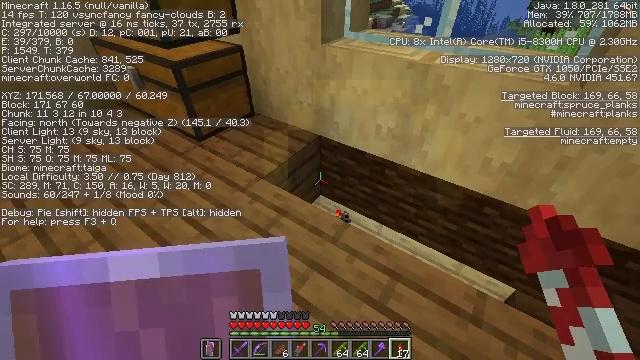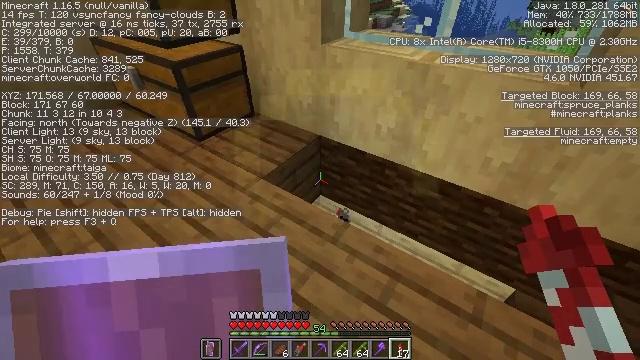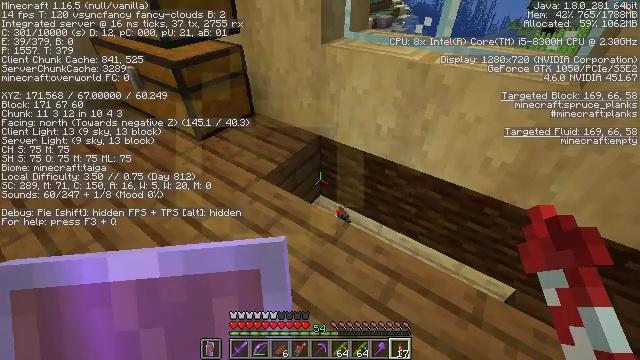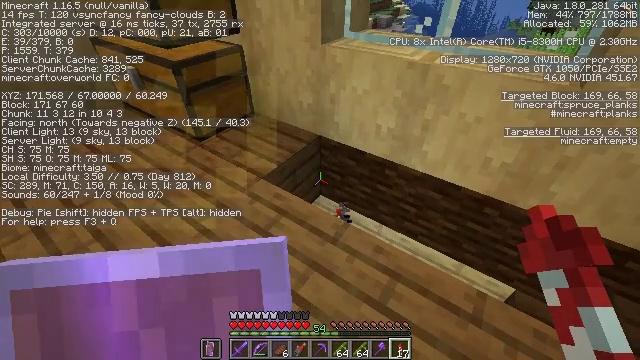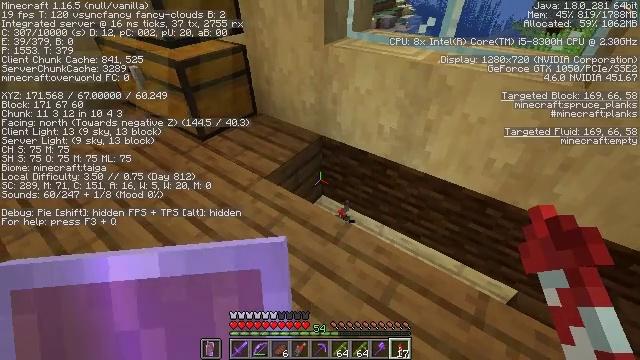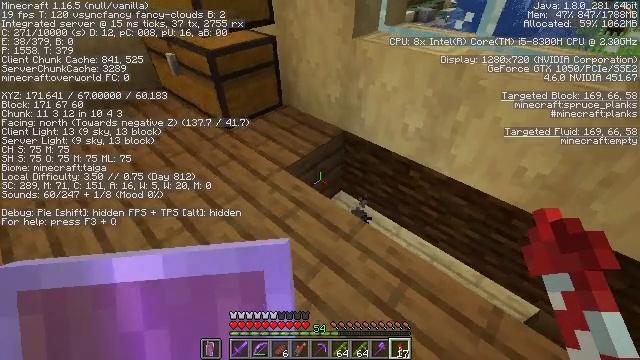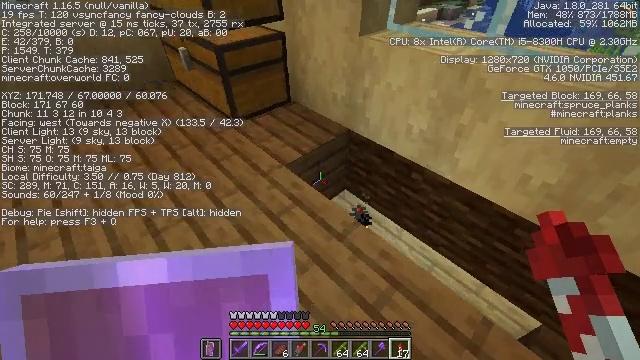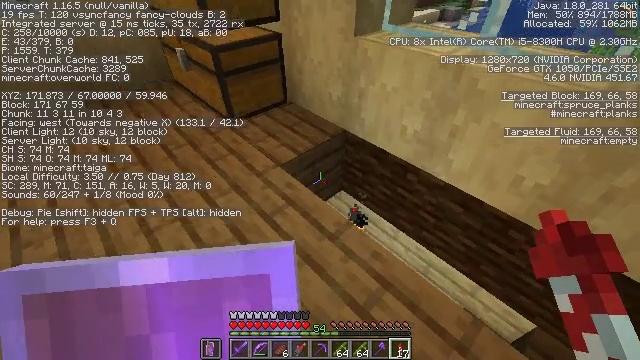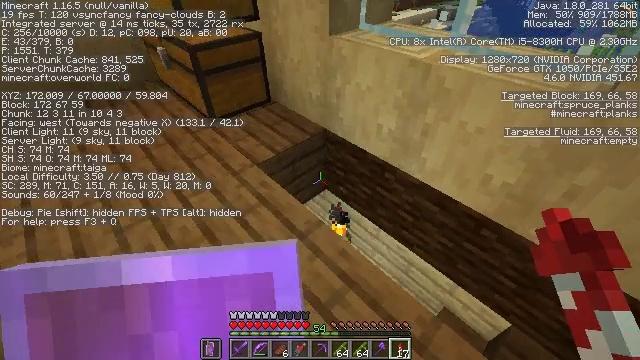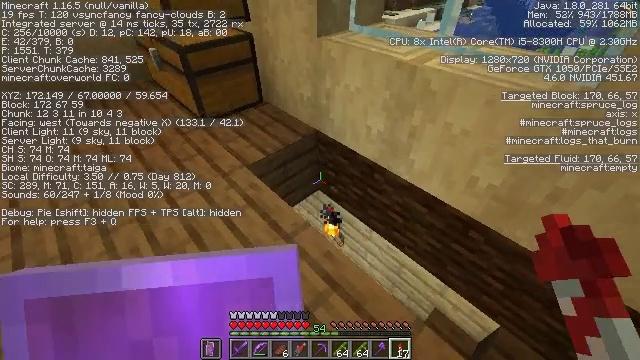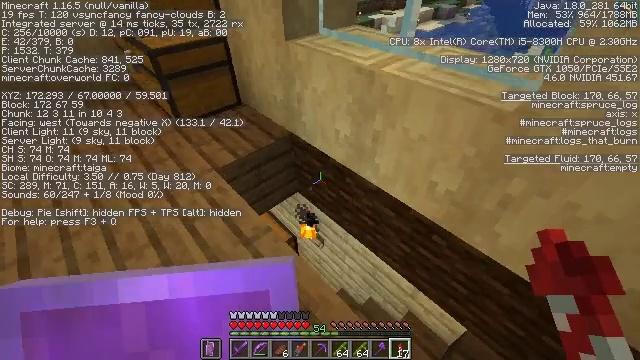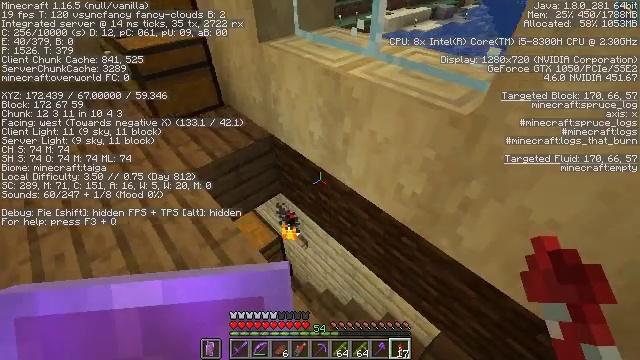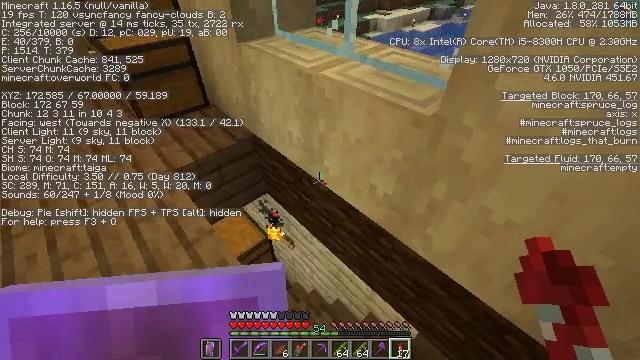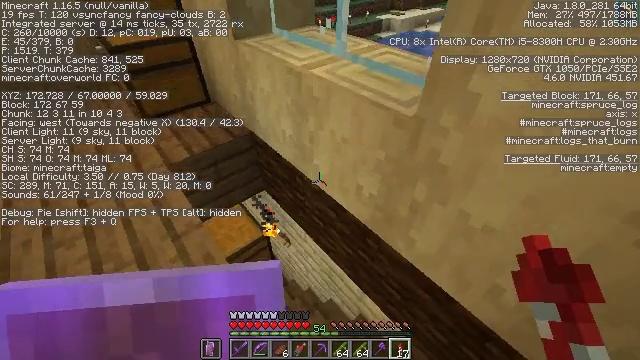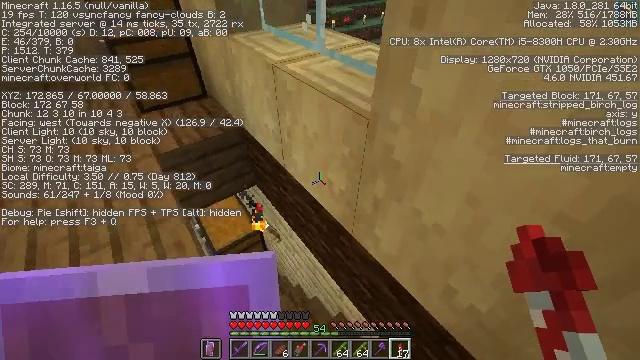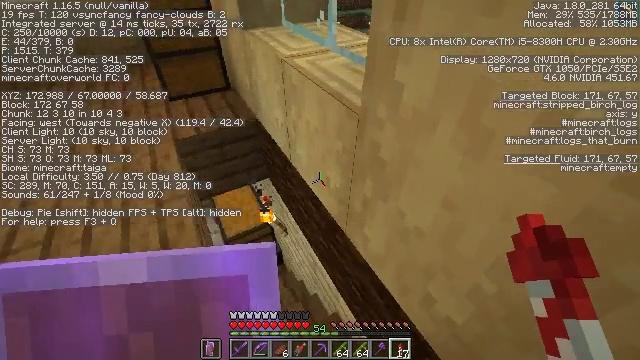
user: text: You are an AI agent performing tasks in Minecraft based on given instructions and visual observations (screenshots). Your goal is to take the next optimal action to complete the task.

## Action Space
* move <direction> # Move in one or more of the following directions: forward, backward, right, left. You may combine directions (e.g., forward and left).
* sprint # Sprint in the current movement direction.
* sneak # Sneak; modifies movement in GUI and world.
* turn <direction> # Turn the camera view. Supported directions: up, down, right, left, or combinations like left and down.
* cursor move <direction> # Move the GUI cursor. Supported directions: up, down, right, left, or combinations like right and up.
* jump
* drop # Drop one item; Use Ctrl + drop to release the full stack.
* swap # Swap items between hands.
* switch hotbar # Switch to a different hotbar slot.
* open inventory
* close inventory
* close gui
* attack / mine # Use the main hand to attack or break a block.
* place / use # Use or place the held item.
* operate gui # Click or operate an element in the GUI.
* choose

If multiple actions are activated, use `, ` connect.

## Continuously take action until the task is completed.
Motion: motion action
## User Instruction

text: Collect the brown shulker box for storage.
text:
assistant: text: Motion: no_op
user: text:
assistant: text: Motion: no_op
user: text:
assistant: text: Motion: no_op
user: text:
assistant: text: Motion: no_op
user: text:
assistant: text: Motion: move right, turn left and down
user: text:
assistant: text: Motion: move right, turn left
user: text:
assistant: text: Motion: move right
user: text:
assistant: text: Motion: move right
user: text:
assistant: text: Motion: move right
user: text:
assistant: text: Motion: move right
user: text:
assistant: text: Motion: move right
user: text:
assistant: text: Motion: move right
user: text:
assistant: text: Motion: move right, turn left
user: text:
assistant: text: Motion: move right, turn left
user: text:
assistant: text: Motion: move right, turn left
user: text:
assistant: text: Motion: move right, turn left
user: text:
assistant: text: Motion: move right, turn left
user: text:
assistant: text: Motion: move right, turn left
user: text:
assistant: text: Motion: move right, turn left
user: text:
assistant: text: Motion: turn left
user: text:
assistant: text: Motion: turn left
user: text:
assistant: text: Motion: turn left
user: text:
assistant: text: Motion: no_op
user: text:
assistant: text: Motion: no_op
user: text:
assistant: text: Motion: no_op
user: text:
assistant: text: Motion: no_op
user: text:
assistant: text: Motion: no_op
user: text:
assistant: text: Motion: no_op
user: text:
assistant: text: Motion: no_op
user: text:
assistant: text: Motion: no_op